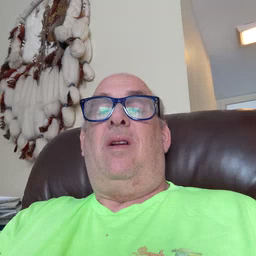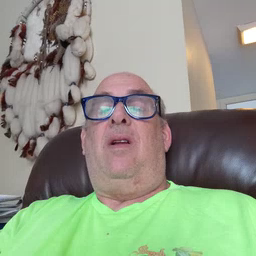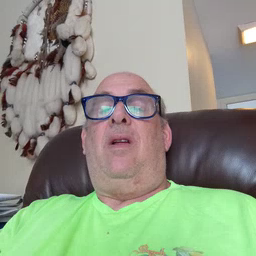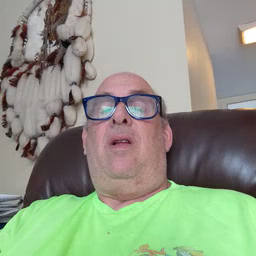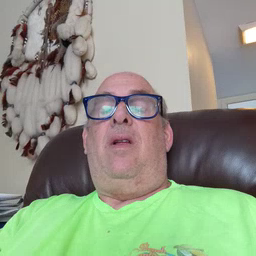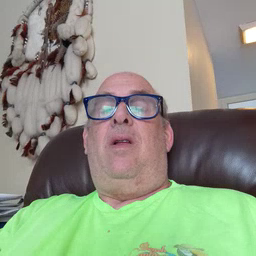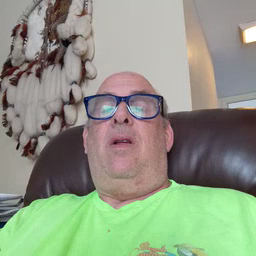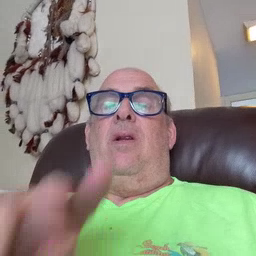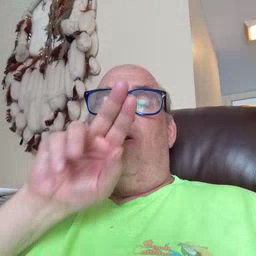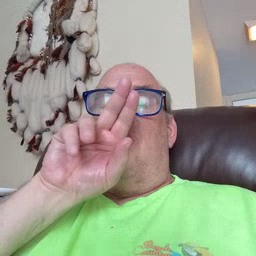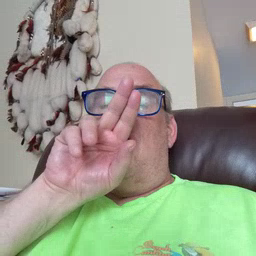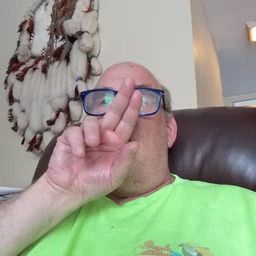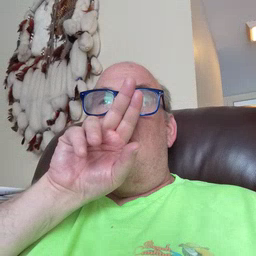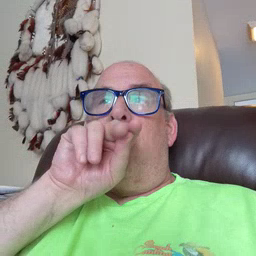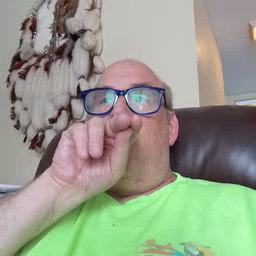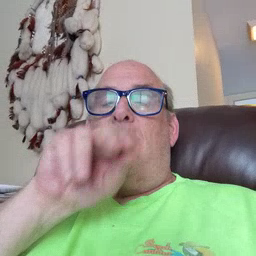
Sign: goose